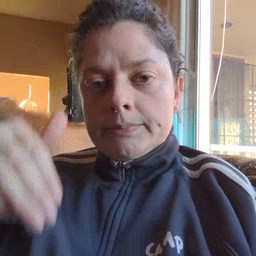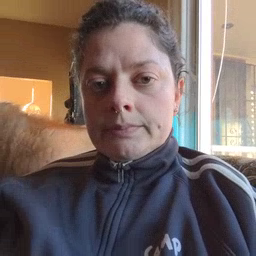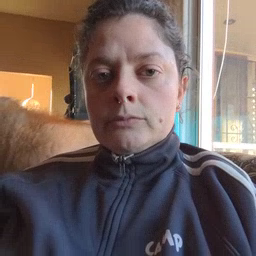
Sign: donkey